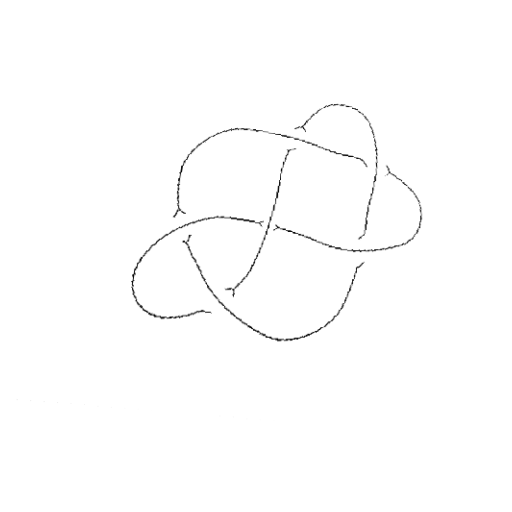
Crossing number: 6